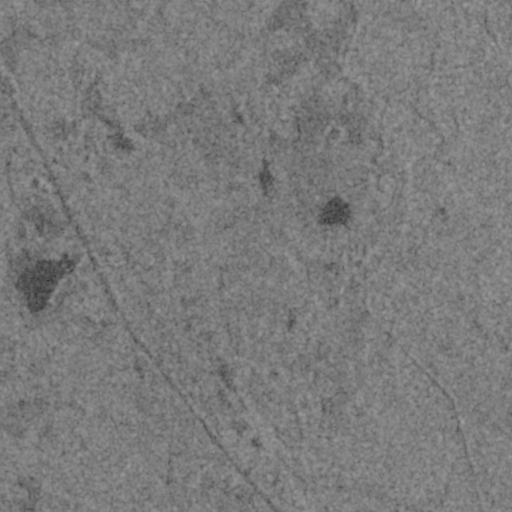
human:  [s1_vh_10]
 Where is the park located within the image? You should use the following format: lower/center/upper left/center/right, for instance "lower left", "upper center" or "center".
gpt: The park is located in the upper left of the image.
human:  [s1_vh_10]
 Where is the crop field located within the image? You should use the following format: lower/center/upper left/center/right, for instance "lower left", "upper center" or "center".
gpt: There is no crop field in the image.

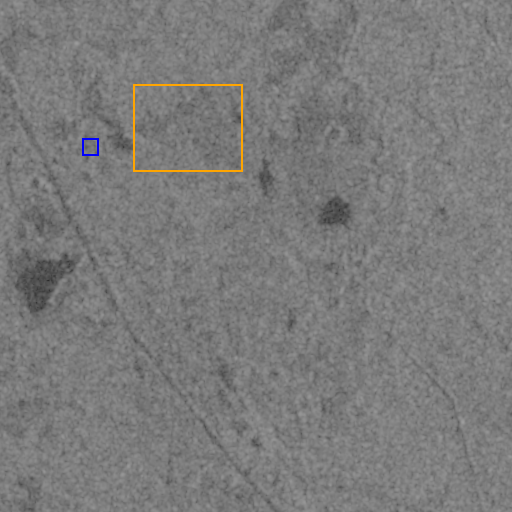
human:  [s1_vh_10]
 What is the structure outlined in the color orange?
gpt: The structure outlined in orange is a crop field.
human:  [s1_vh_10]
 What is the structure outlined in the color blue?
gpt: The structure outlined in blue is a park.
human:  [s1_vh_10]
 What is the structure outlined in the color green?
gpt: There is no green outline.